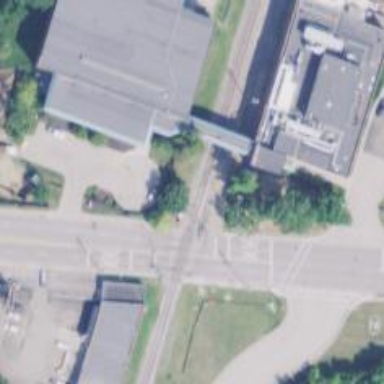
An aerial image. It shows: Railway crossing.